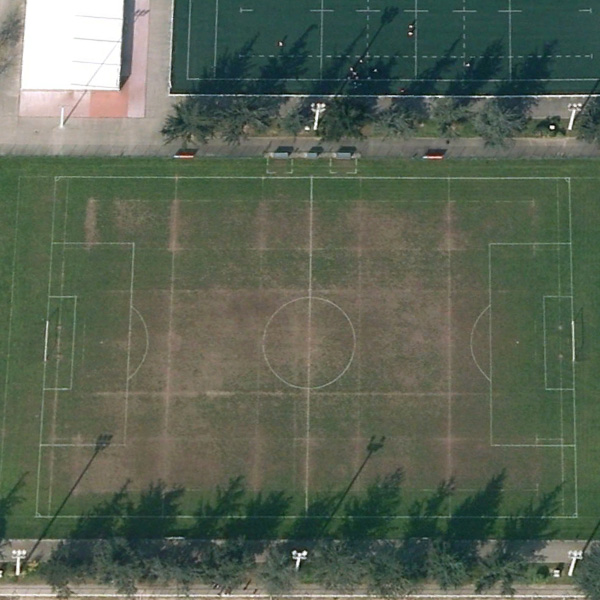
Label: Playground